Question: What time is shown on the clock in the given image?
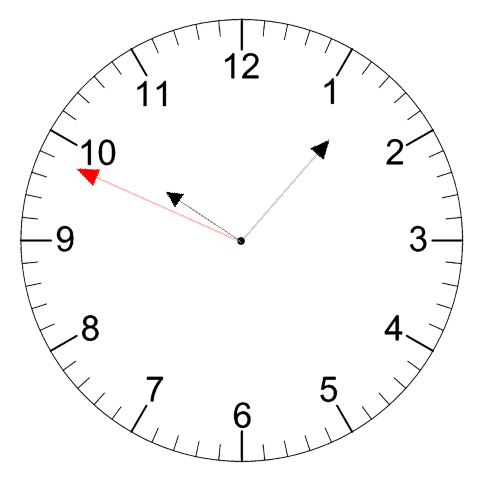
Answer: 10:06:49